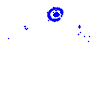
Particle: electron